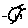
Label: sun